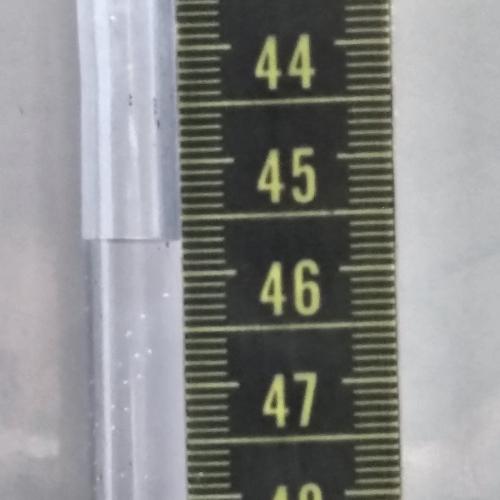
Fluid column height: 45.7 cm